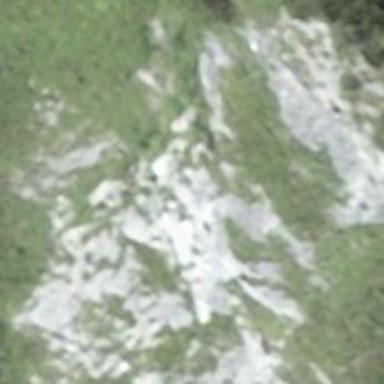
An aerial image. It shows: Cliff in nature.